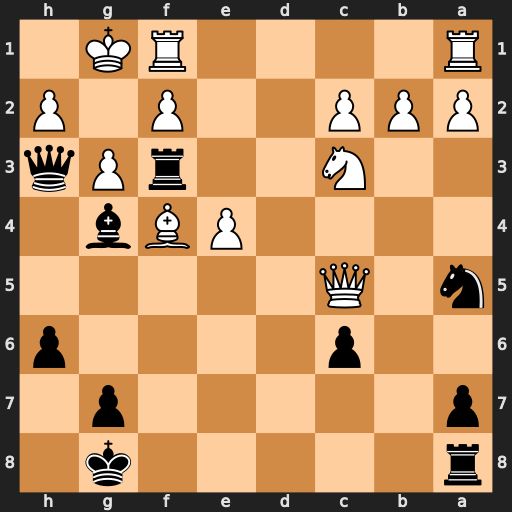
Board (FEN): r5k1/p5p1/2p4p/n1Q5/4PBb1/2N2rPq/PPP2P1P/R4RK1
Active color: b
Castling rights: -
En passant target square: -
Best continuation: Rxf4 f3 Rxf3 Rxf3 Bxf3